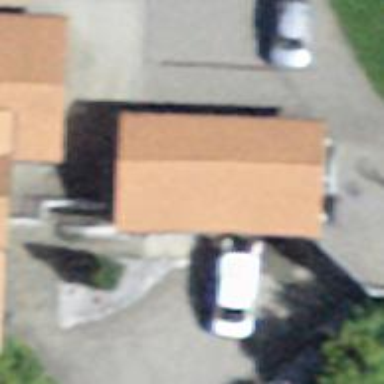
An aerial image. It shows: Group of garages.